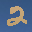
Label: 2